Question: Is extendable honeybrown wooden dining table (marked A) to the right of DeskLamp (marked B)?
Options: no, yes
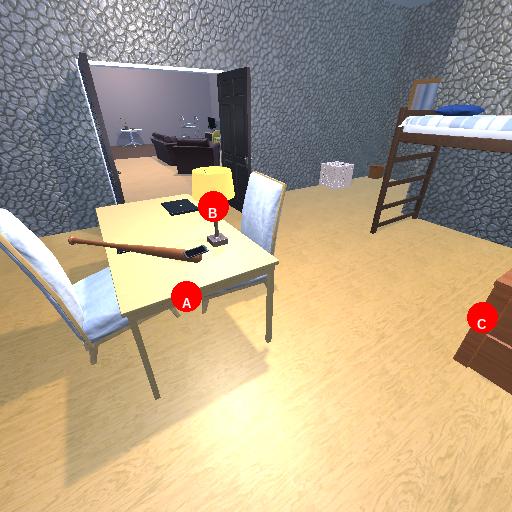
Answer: no